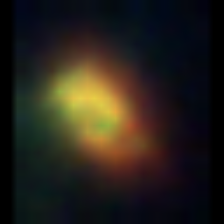
Taxon: NanoPlankton
Group: Other